Question: I'm experiencing intermittent connectivity errors from a Spring Boot application communicating with a D1 Google CloudSQL Server with the configuration settings described here <URL>
I was wondering if anyone has encountered this before.
I've read the FAQ posted here <URL>.
The FAQ says that these two settings should be about a minute less that the server settings, but if I'm losing connections after 30 minutes I can't quite see how upping the maxLifeTime to 7hrs 59mins is going to improve the situation.
Does anyone have any recommendations?
Redacted stack trace(s):
Get these from time to time
'''
org.springframework.security.authentication.InternalAuthenticationServiceException: Could not get JDBC Connection; nested exception is java.sql.SQLException: Timeout after 30018ms of waiting for a connection.
at org.springframework.security.authentication.dao.DaoAuthenticationProvider.retrieveUser(DaoAuthenticationProvider.java:110)
at org.springframework.security.authentication.dao.AbstractUserDetailsAuthenticationProvider.authenticate(AbstractUserDetailsAuthenticationProvider.java:132)
at org.springframework.security.authentication.ProviderManager.authenticate(ProviderManager.java:156)
at org.springframework.security.authentication.ProviderManager.authenticate(ProviderManager.java:177)
...
Caused by: org.springframework.jdbc.CannotGetJdbcConnectionException: Could not get JDBC Connection; nested exception is java.sql.SQLException: Timeout after 30023ms of waiting for a connection.
at org.springframework.jdbc.datasource.DataSourceUtils.getConnection(DataSourceUtils.java:80)
....
Caused by: java.sql.SQLException: Timeout after 30023ms of waiting for a connection.
at com.zaxxer.hikari.pool.HikariPool.getConnection(HikariPool.java:208)
at com.zaxxer.hikari.HikariDataSource.getConnection(HikariDataSource.java:108)
at org.springframework.jdbc.datasource.DataSourceUtils.doGetConnection(DataSourceUtils.java:111)
at org.springframework.jdbc.datasource.DataSourceUtils.getConnection(DataSourceUtils.java:77)
... 59 common frames omitted
at org.springframework.jdbc.core.JdbcTemplate.execute(JdbcTemplate.java:630)
at org.springframework.jdbc.core.JdbcTemplate.query(JdbcTemplate.java:695)
at org.springframework.jdbc.core.JdbcTemplate.query(JdbcTemplate.java:727)
at org.springframework.jdbc.core.JdbcTemplate.query(JdbcTemplate.java:737)
at org.springframework.jdbc.core.JdbcTemplate.query(JdbcTemplate.java:787)
'''
Hibernate search:
'''
2015-02-17 10:34:17.090 INFO 1 --- [ entityloader-2] o.h.s.i.SimpleIndexingProgressMonitor : HSEARCH000030: 31050 documents indexed in <PHONE> ms
2015-02-17 10:34:17.090 INFO 1 --- [ entityloader-2] o.h.s.i.SimpleIndexingProgressMonitor : HSEARCH000031: Indexing speed: 27.050219 documents/second; progress: 99.89%
2015-02-17 10:41:59.917 WARN 1 --- [ntifierloader-1] com.zaxxer.hikari.proxy.ConnectionProxy : Connection com.mysql.jdbc.JDBC4Connection@372f2018 (HikariPool-0) marked as broken because of SQLSTATE(08S01), ErrorCode(0).
com.mysql.jdbc.exceptions.jdbc4.CommunicationsException: Communications link failure
The last packet successfully received from the server was 1,611,087 milliseconds ago. The last packet sent successfully to the server was 927,899 milliseconds ago.
'''
The indexing isn't particularly quick at the moment I think because I'm not using projections. The process takes about 30 minutes to execute.

Thanks
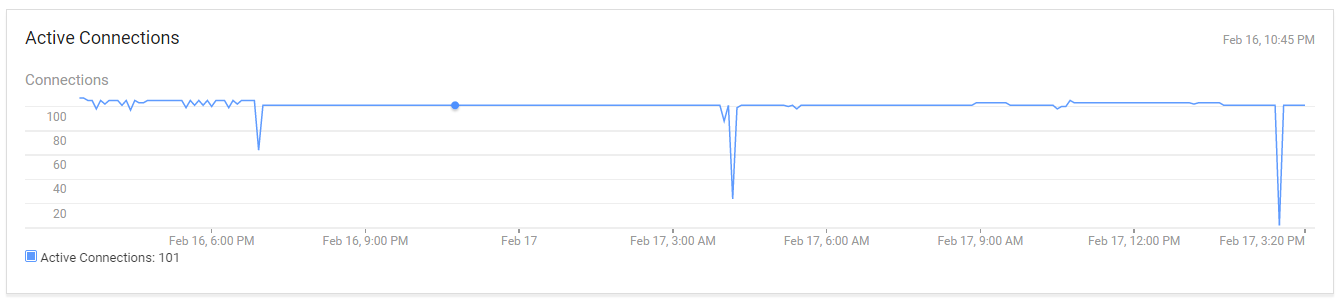
Answer: It could be a couple of things here. First, the network infrastructure (firewalls, load-balancers, etc.) between the application tier and the database tier can impose their own connection timeouts, regardless of MySql settings.
The indexing failure indicates that the connection was out of the pool for ~27 minutes with no SQL activity when that failure occurred.
Second, specifically regarding the "Could not get JDBC Connection" error, you may be running into <URL>.
I recommend three things. One, make sure you are on the latest HikariCP (2.3.2) and latest MySql Connector/J driver (5.1.34). Two, enable DEBUG-level logging for the com.zaxxer.hikari package. HikariCP debug logging is not "chatty", but will log pool statistics every 30 seconds (and sometimes more detail in failure conditions). Lastly, try setting the 'maxPoolSize' to something smaller (unless already at the default), and setting 'maxLifeTime' to 15 or 20 minutes (1200000ms).
If the error occurs again, post updated logs containing the HikariCP debug logs around the time of failure. Also, feel free to open a tracking issue over on Github as larger logs etc. are easier there.